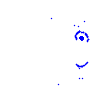
Particle: electron